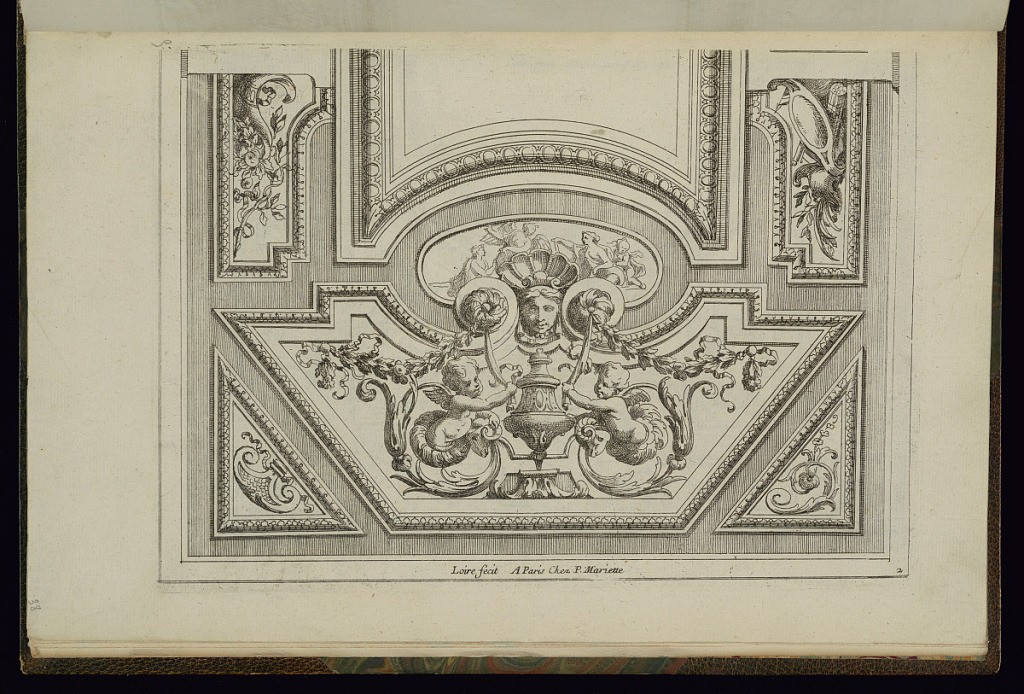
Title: Ceiling Design
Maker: Nicolas Pierre Loir, French, 1624 - 1679
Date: ca.1660–1713
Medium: Etching on paper
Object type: Print
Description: Design for a square or rectangular ceiling with a detailed view of one end. The center is blank and framed by an egg repeat pattern molding. The border is decorated with ornament framed by leaf repeat pattern moldings. The ornament features winged putti torsos, mask (mascaron), shell, rosettes, ram's heads, festoons of leaves, ribbons, foliate scrolls, scrolling leaves (rinceaux), a vase, cartouche with female figures, cornucopia of fruit, and arms and armor. The plate is numbered and signed.